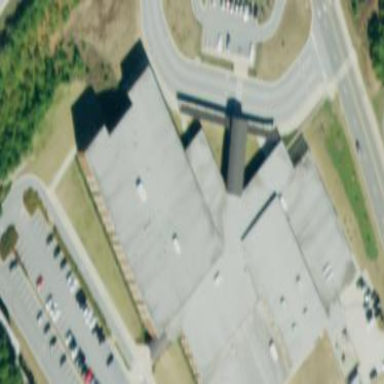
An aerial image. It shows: School building.